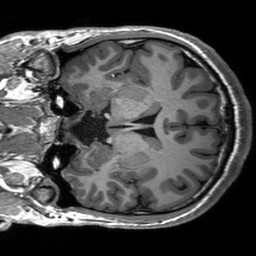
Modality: T1w
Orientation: coronal
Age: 21
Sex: male
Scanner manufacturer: siemens
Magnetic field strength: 3 T
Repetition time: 2.53 s
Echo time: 0.00227 s